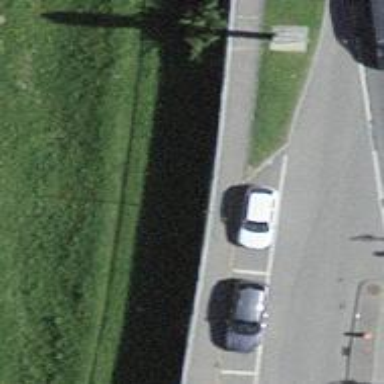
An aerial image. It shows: Retaining wall.